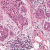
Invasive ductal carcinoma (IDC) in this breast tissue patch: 0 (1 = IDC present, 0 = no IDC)